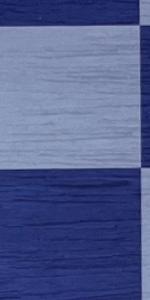
Label: Empty